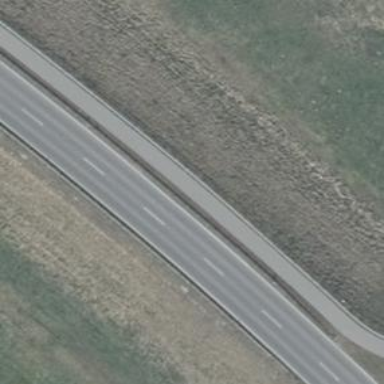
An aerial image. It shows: Path with asphalt surface running along embankment.